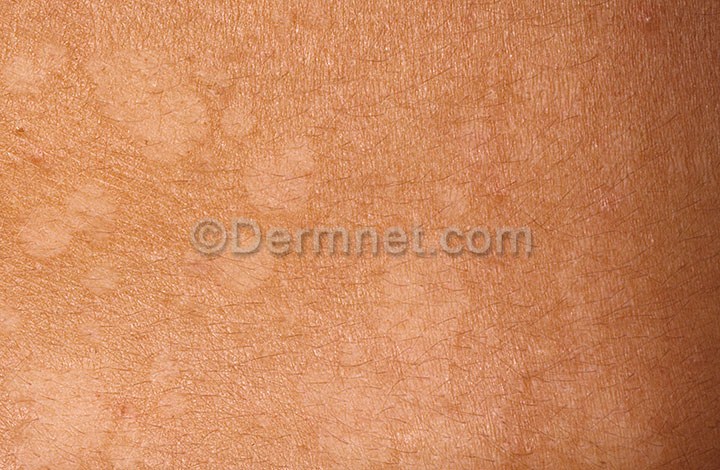
Disease: Tinea Ringworm Candidiasis and other Fungal Infections